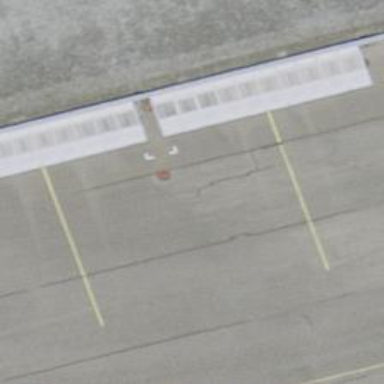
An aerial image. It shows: Airport parking position.